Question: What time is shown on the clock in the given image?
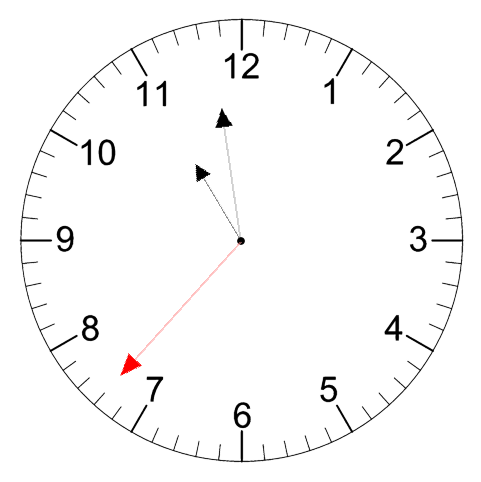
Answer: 10:58:37